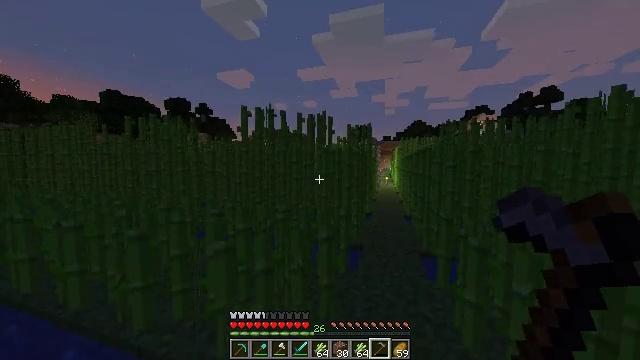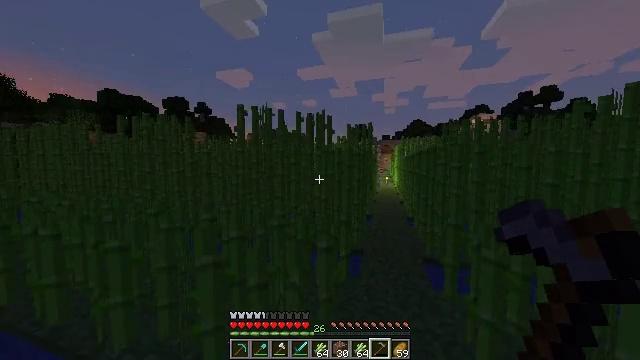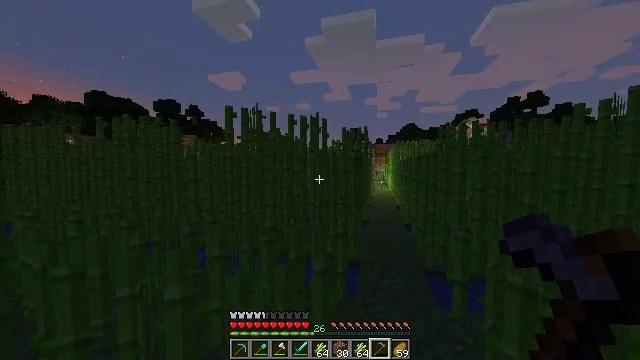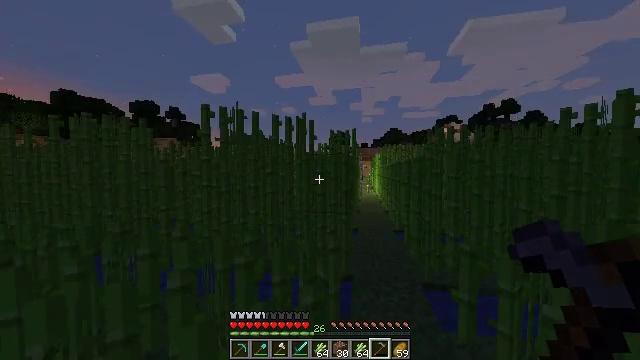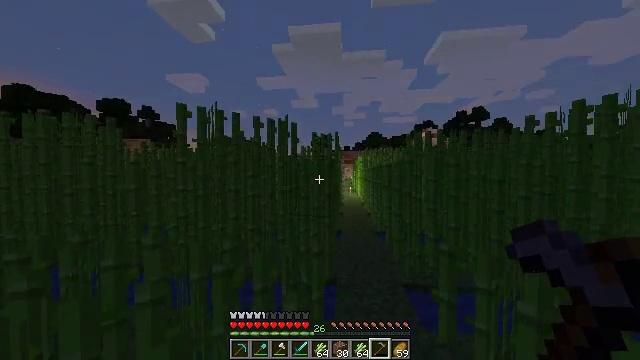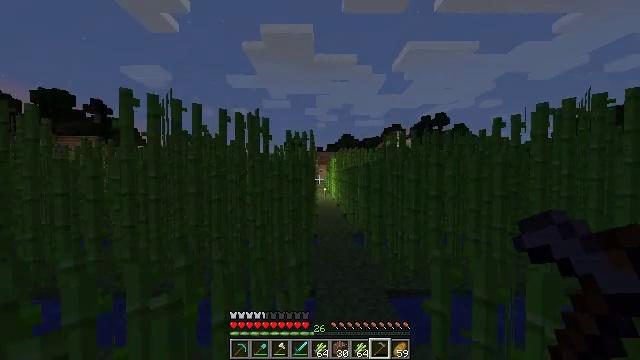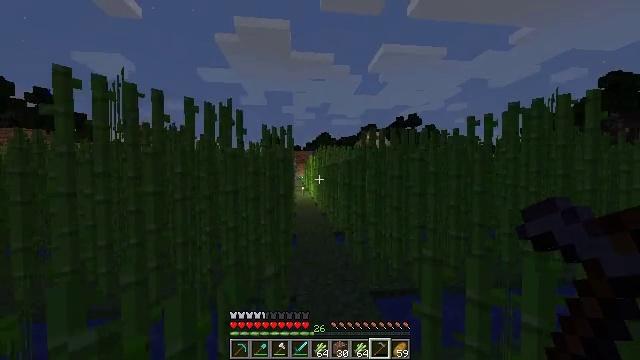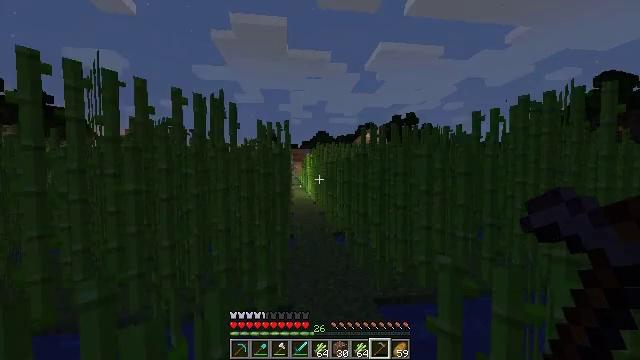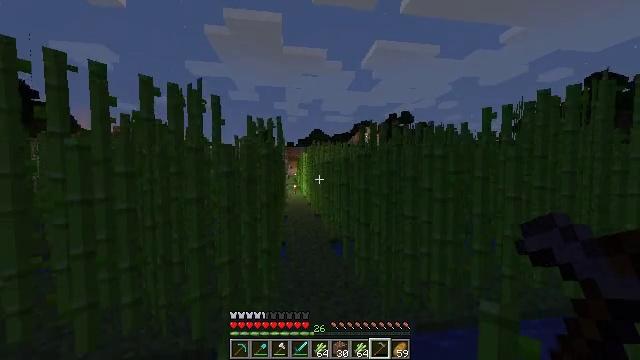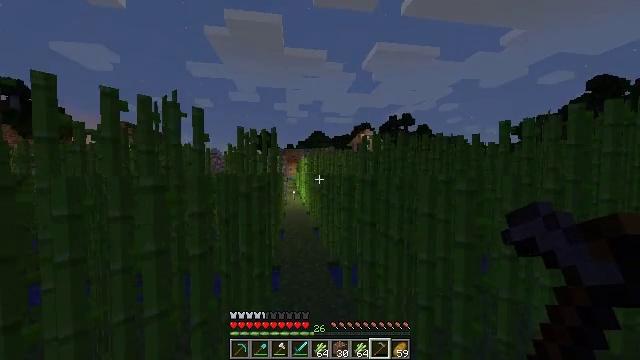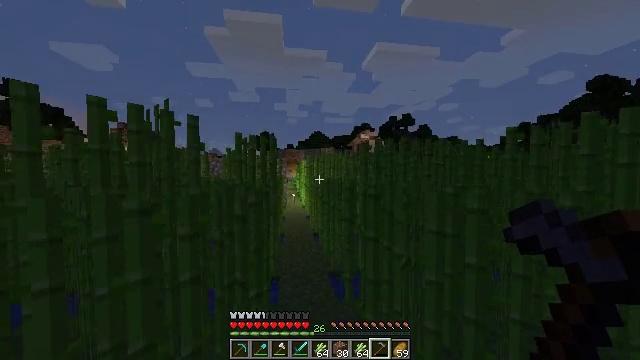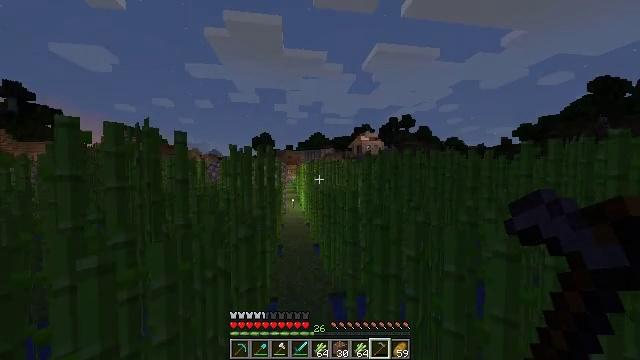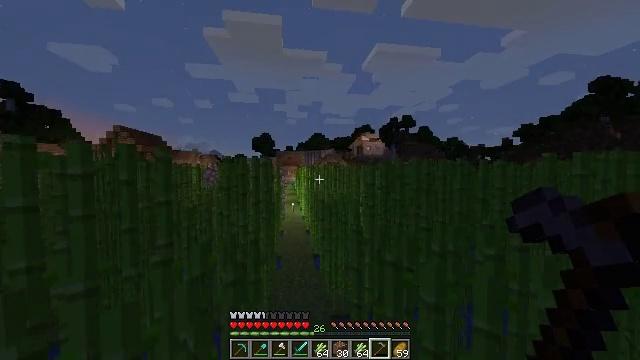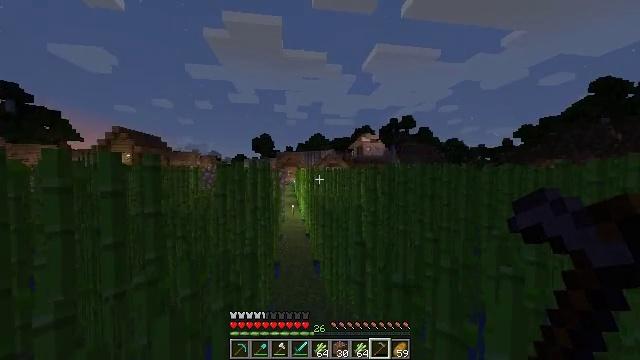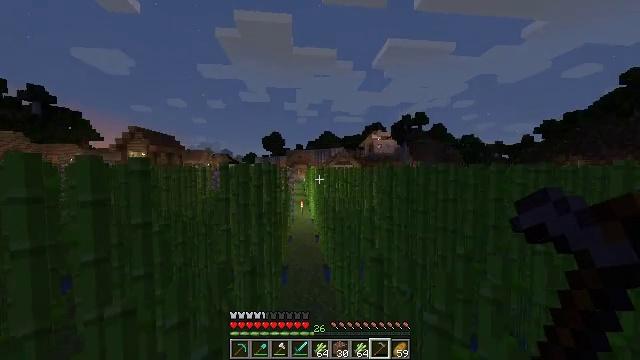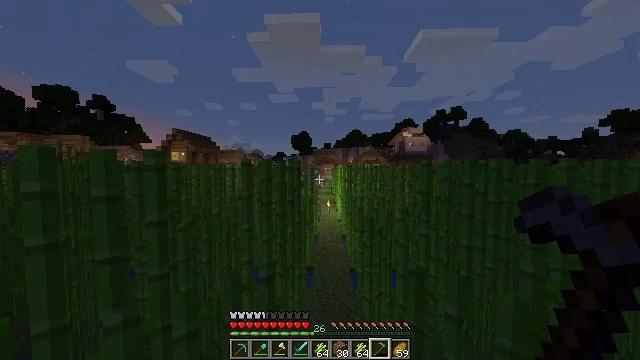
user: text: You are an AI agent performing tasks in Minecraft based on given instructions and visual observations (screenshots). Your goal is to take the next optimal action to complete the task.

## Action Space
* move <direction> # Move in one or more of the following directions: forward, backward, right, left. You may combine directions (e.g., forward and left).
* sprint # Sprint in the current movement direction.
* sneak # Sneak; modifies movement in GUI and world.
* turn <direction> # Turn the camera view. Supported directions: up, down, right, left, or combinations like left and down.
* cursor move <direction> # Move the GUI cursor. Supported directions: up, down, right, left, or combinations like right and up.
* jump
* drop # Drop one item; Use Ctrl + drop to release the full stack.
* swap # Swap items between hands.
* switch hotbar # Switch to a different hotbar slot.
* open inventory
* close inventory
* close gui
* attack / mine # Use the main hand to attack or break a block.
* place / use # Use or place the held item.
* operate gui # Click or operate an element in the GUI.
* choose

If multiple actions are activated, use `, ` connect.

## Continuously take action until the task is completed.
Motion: motion action
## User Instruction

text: Break the sugar cane.
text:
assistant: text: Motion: move forward, sprint
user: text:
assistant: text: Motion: move forward, sprint, turn right and up
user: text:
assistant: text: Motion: move forward, sprint, turn right and up
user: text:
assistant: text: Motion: move forward, sprint, turn right
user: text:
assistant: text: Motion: move forward, sprint, turn right
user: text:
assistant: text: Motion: move forward, sprint, turn right
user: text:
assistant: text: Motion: move forward, sprint
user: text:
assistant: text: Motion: move forward, sprint, turn right
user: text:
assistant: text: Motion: move forward, sprint, jump
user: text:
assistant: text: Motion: move forward, sprint, jump
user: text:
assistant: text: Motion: move forward, sprint, jump
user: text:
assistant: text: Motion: move forward, sprint, jump
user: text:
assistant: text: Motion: move forward, sprint, jump
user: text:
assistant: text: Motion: move forward, sprint, turn left, jump
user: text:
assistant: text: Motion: move forward, sprint, turn left, jump
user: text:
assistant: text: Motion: move forward, sprint, jump
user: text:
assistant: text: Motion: move forward, sprint, jump
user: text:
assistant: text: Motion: move forward, sprint, jump
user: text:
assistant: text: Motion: move forward, sprint, jump
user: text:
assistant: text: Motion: move forward, sprint, jump
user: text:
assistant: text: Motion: move forward, sprint, jump
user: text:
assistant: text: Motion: move forward, sprint, jump
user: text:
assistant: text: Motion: move forward, sprint, jump
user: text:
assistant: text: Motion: move forward, sprint, jump
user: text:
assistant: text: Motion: move forward, sprint, jump
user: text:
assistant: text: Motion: move forward, sprint, jump
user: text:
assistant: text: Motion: move forward, sprint, turn right, jump
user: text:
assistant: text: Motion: move forward, sprint, jump
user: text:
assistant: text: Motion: move forward, sprint, jump
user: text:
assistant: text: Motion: move forward, sprint, jump